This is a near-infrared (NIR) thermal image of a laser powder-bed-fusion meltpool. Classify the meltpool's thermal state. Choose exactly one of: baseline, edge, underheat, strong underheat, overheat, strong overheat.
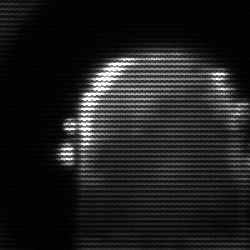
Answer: baseline